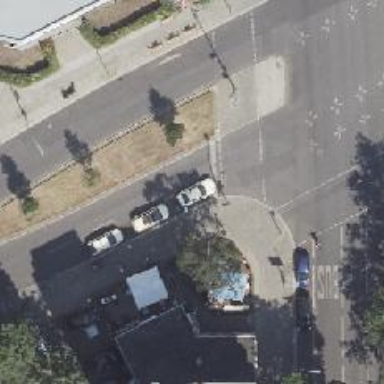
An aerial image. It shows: Taxi stand.